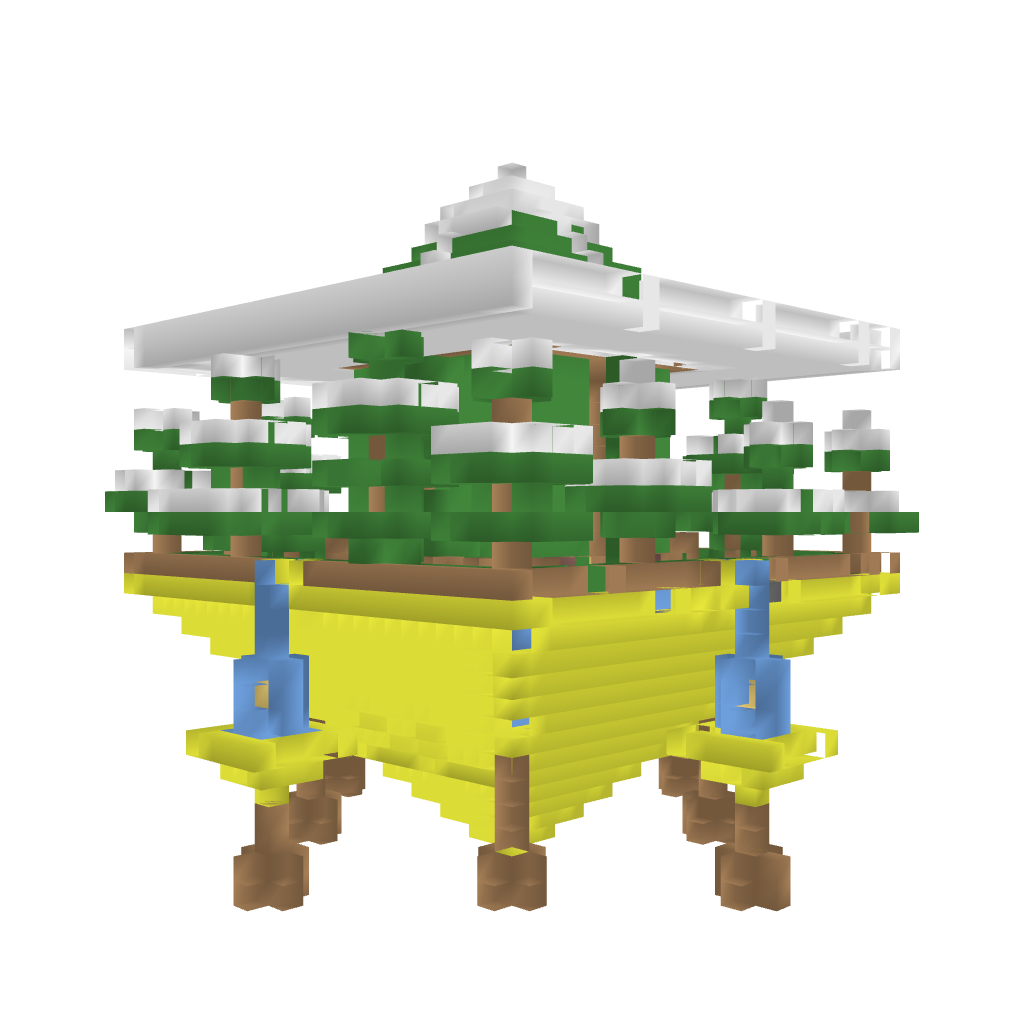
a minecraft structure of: Inverted Pyramid Nature Shrine high quality